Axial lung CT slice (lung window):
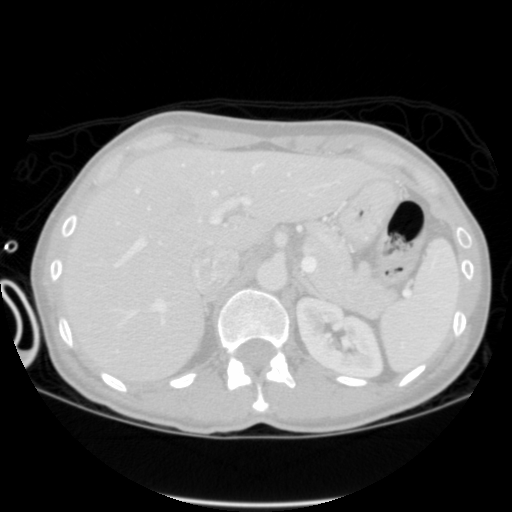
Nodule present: no